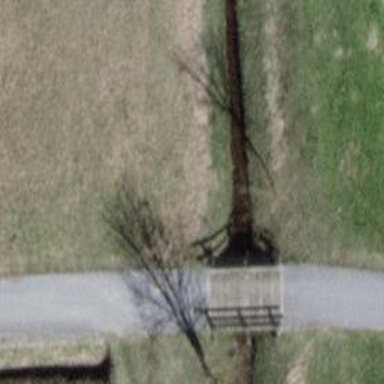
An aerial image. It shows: Bollard.